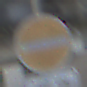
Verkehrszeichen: VerbotDerEinfahrt
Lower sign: BesondereFahrzeugeUndTransportgueter8
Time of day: SunriseSunset
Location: Outdoor (Urban)
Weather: PartlyCloudy
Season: NotSpecified
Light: Natural